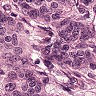
Metastatic tissue present: yes